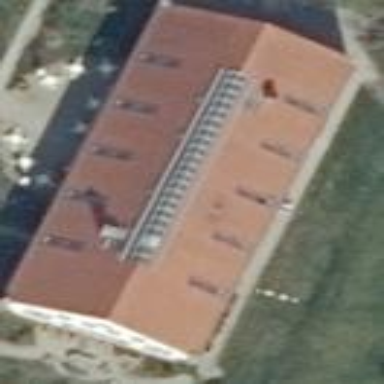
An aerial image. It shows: Hotel building.